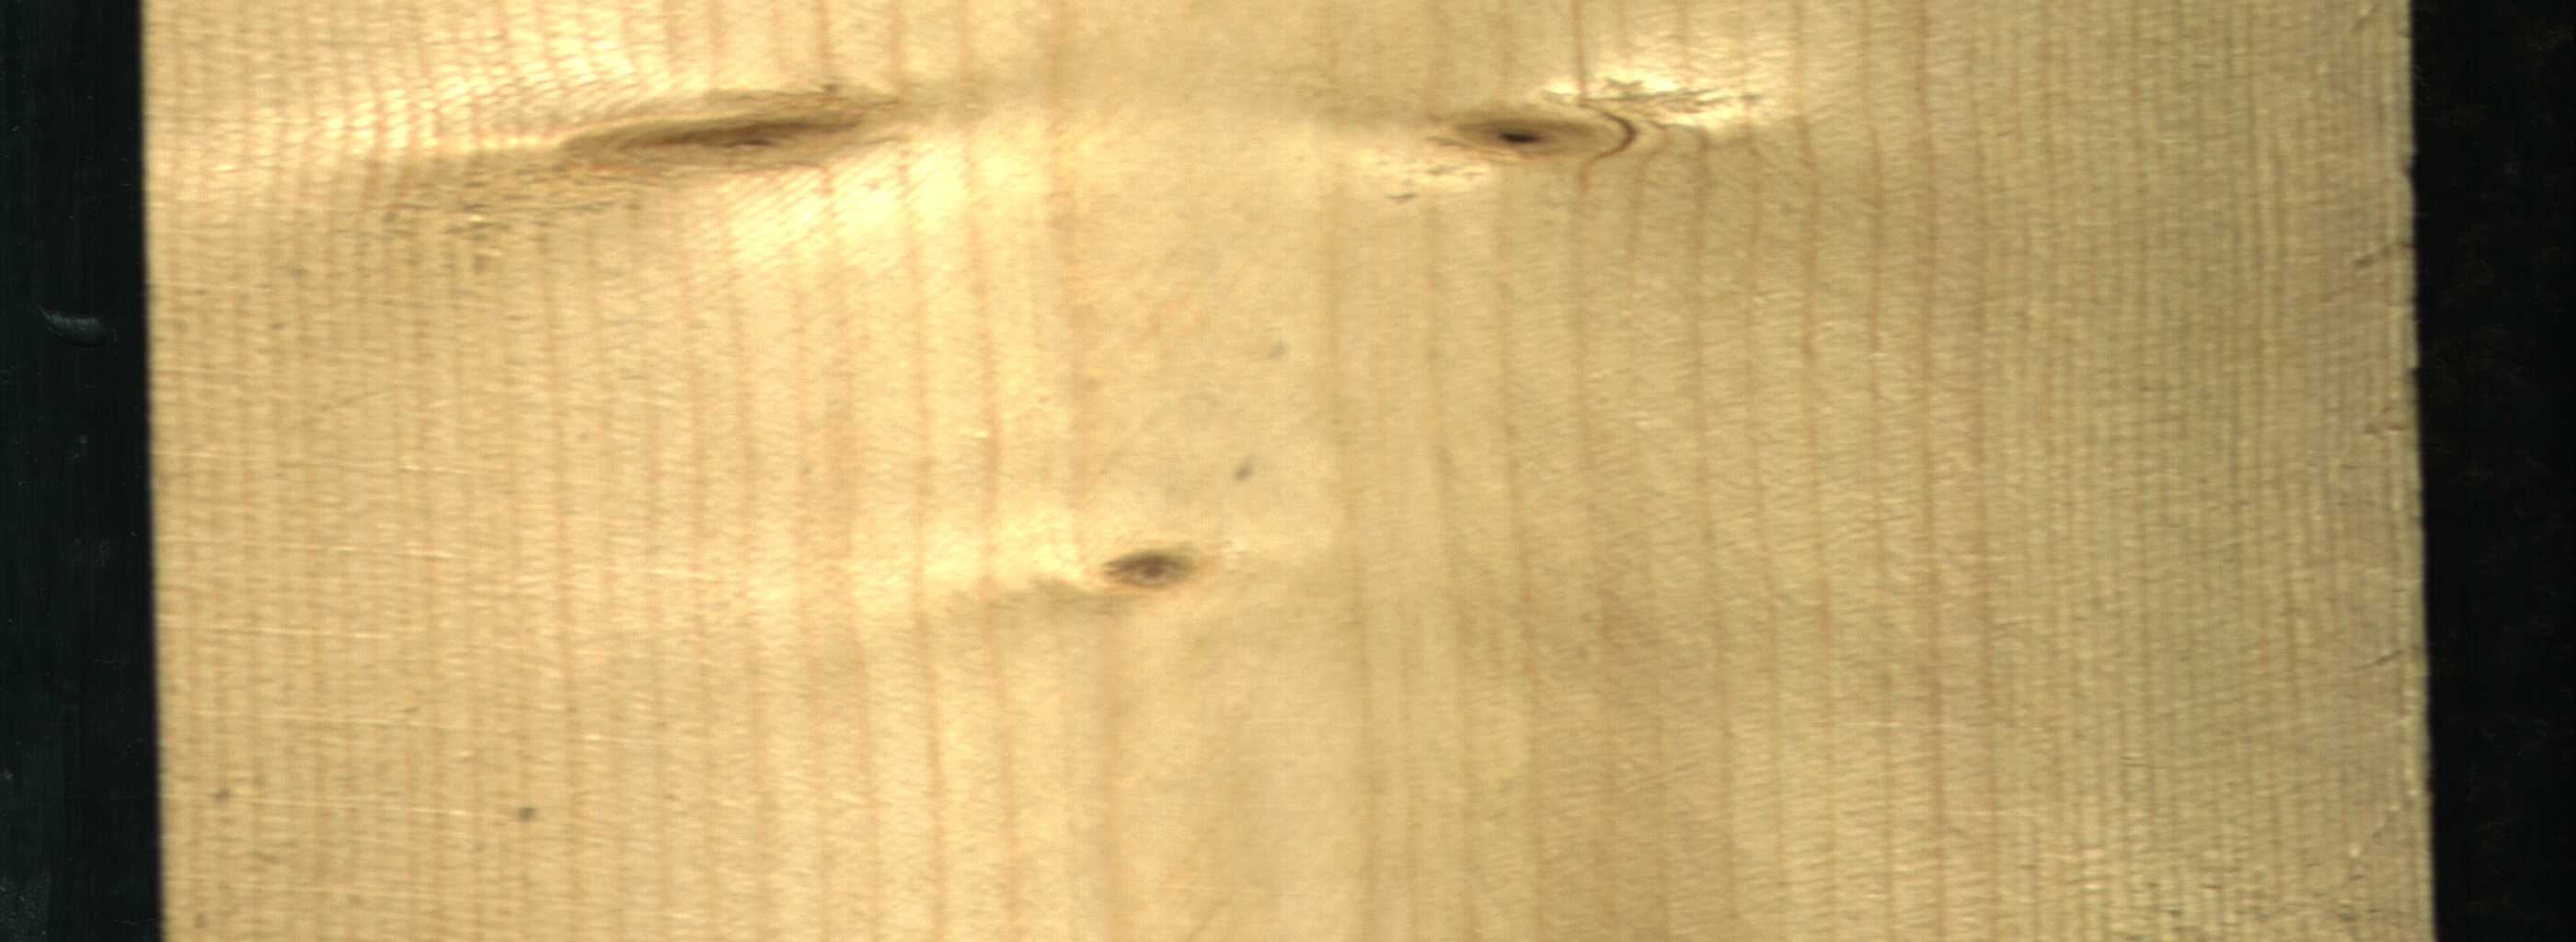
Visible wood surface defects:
Live_Knot
Live_Knot
Live_Knot